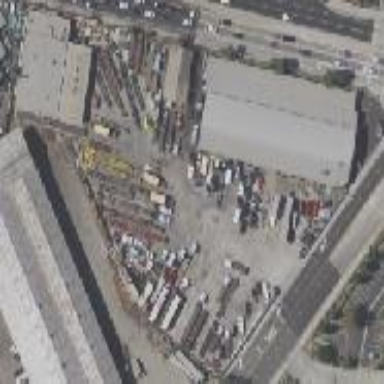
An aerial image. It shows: Industrial area.